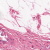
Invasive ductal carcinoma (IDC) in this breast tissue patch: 0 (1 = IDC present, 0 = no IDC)